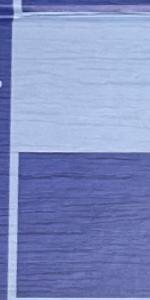
Label: Empty